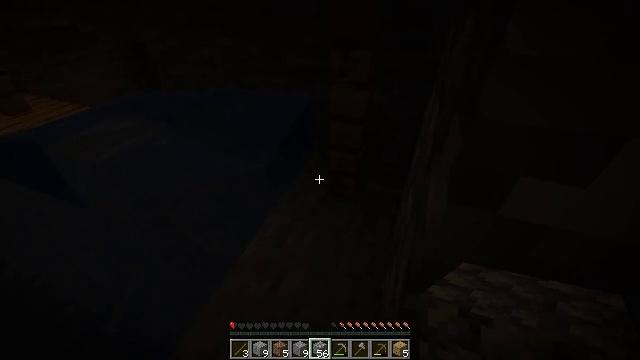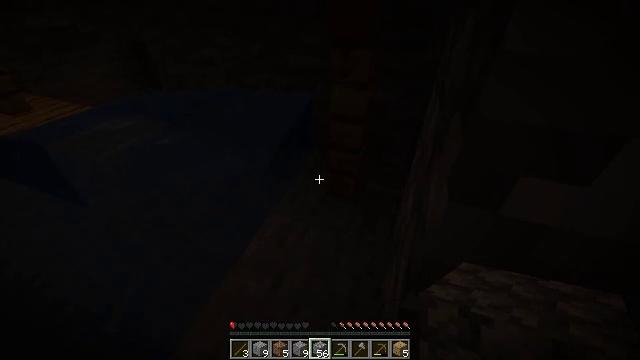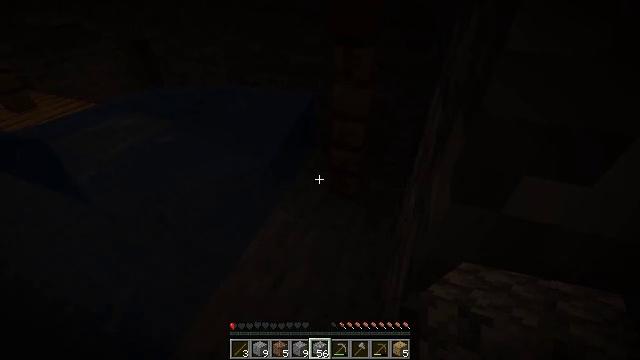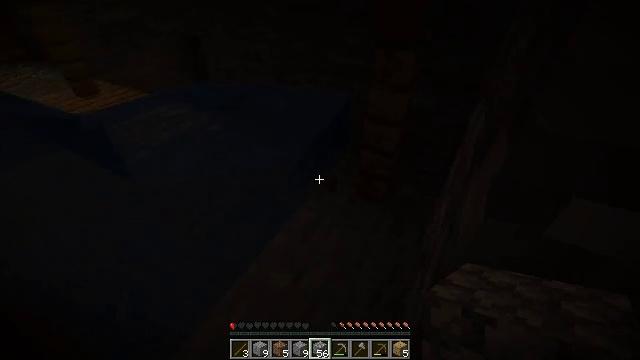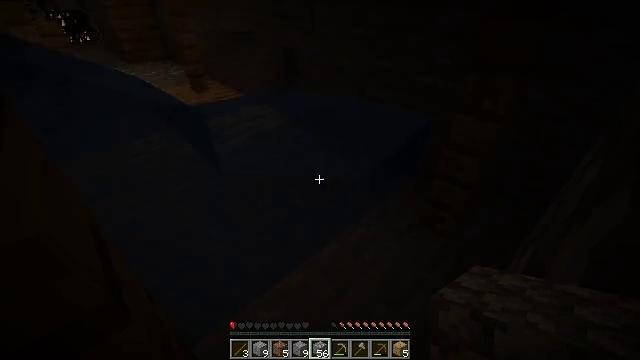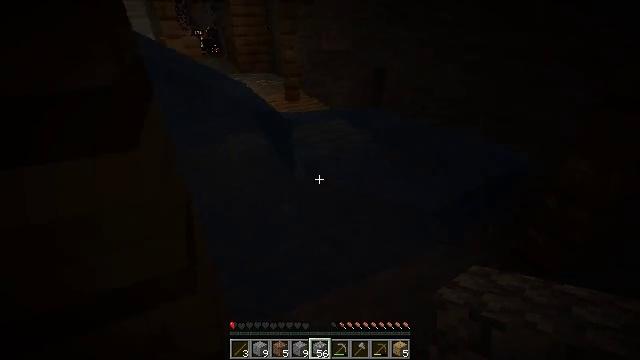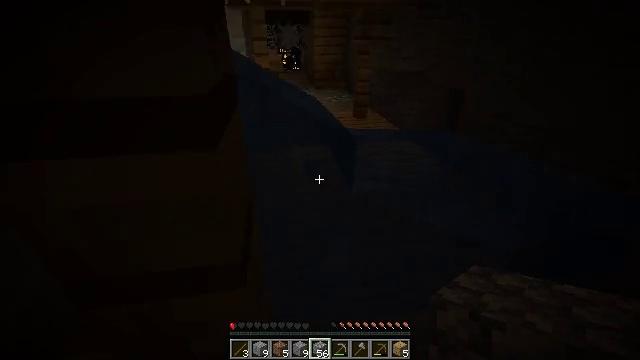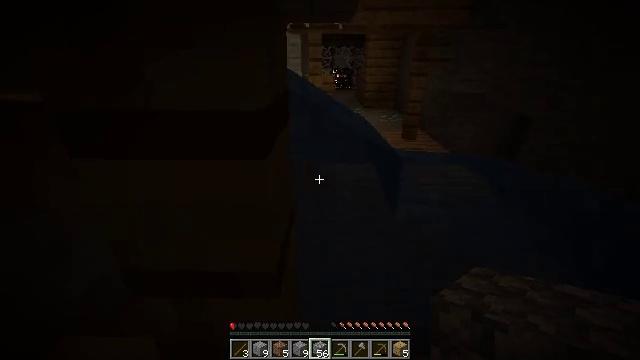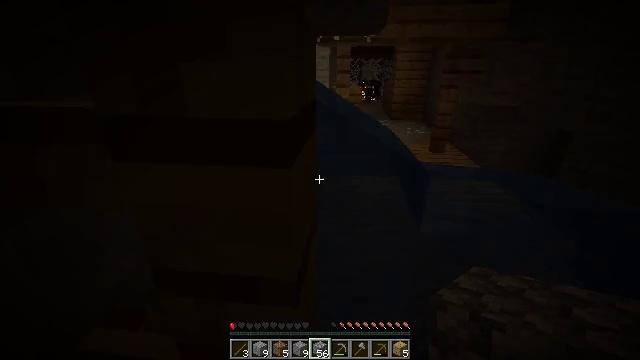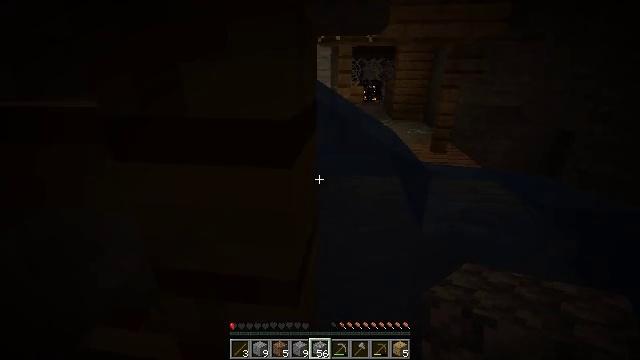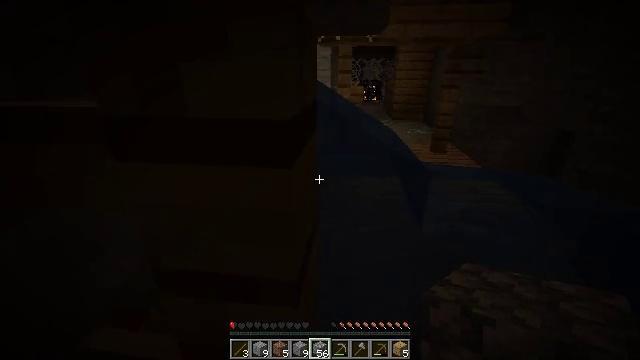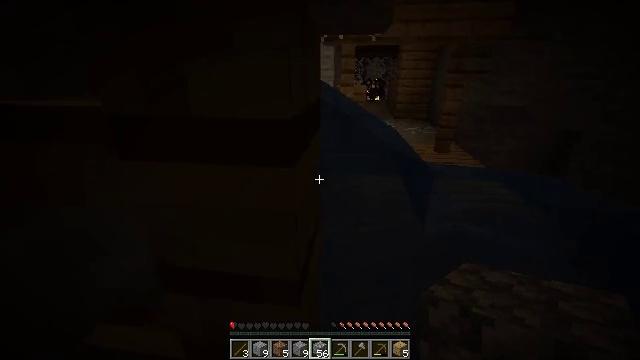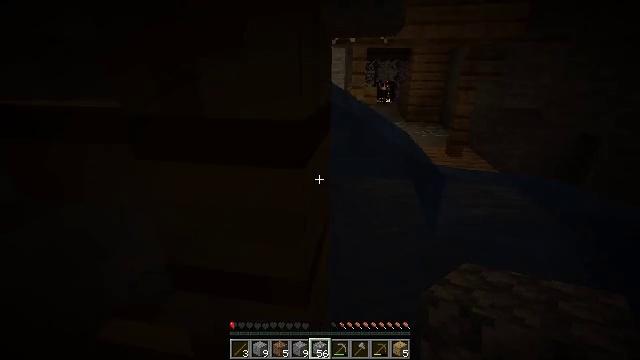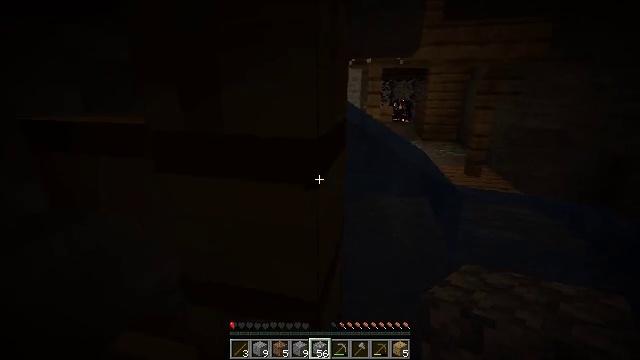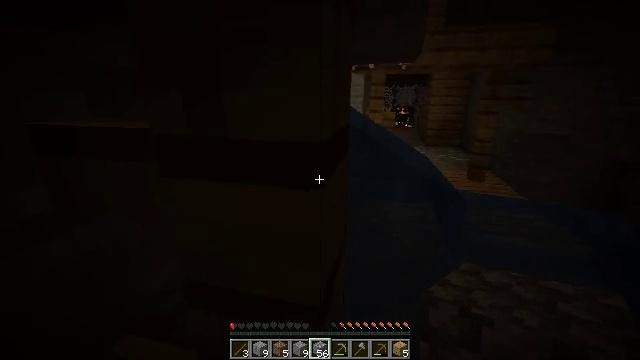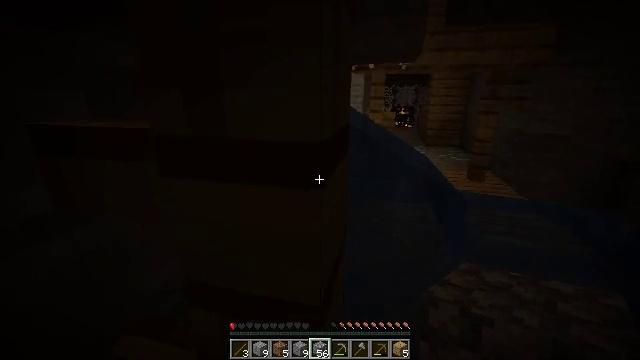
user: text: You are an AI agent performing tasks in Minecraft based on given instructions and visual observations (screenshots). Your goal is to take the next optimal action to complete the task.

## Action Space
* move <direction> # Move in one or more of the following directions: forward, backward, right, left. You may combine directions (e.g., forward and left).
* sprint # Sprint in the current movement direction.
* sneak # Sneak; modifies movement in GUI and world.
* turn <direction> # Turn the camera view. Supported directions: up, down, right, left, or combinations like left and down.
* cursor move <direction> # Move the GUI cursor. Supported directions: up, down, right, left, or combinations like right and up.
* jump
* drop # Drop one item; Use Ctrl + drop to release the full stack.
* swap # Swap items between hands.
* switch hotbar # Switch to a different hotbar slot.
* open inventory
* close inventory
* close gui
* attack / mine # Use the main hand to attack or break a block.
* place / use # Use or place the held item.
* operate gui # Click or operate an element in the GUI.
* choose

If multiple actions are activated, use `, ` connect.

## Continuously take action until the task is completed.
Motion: motion action
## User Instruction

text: Attack the oak fence to collect it.
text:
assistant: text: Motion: no_op
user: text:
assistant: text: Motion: no_op
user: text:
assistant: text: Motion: turn left
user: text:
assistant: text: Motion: turn left and up
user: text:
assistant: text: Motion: turn left and up
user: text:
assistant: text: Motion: turn left and up
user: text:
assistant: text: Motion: turn left and up
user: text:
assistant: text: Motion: turn left and up
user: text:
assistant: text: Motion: no_op
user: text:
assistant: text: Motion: no_op
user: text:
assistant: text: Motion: no_op
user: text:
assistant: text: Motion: turn left
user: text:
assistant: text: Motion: turn left and up
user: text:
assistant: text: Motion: turn up
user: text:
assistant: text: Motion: no_op
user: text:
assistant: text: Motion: no_op
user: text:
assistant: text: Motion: turn left
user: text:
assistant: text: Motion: turn left
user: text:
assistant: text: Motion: no_op
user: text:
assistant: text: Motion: no_op
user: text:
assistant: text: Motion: no_op
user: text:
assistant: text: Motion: no_op
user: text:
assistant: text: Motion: no_op
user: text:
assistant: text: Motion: no_op
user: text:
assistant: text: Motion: no_op
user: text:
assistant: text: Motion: no_op
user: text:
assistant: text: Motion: no_op
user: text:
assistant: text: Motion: turn up
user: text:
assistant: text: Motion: no_op
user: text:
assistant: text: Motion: no_op